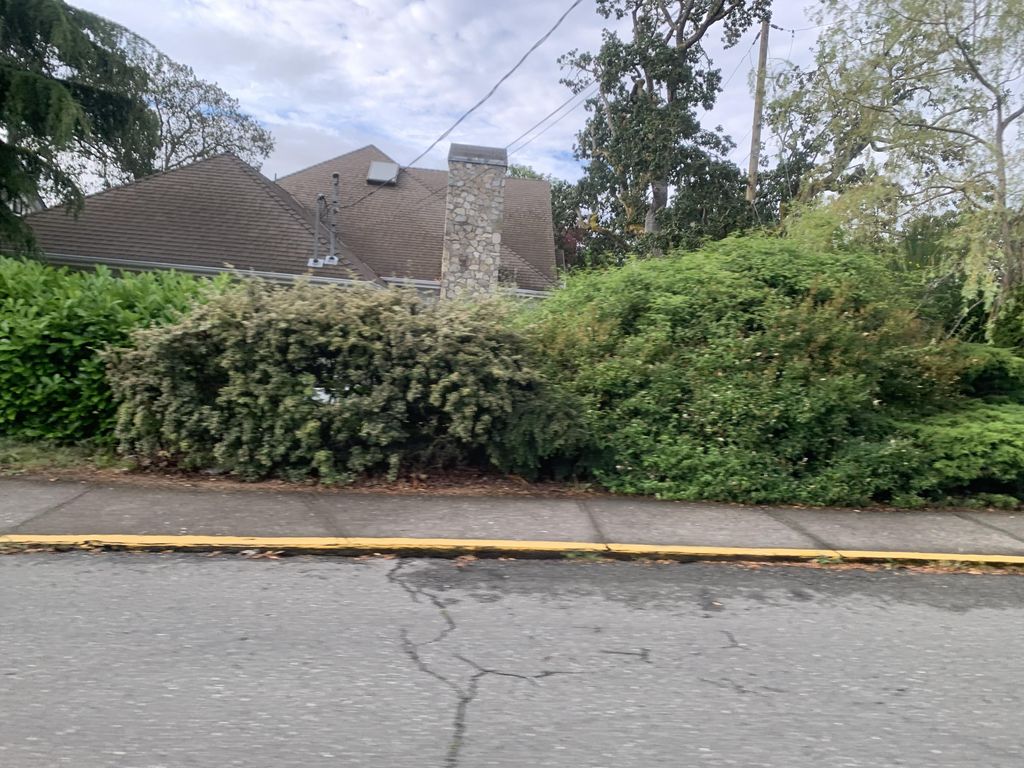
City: victoria